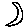
Label: moon